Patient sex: F
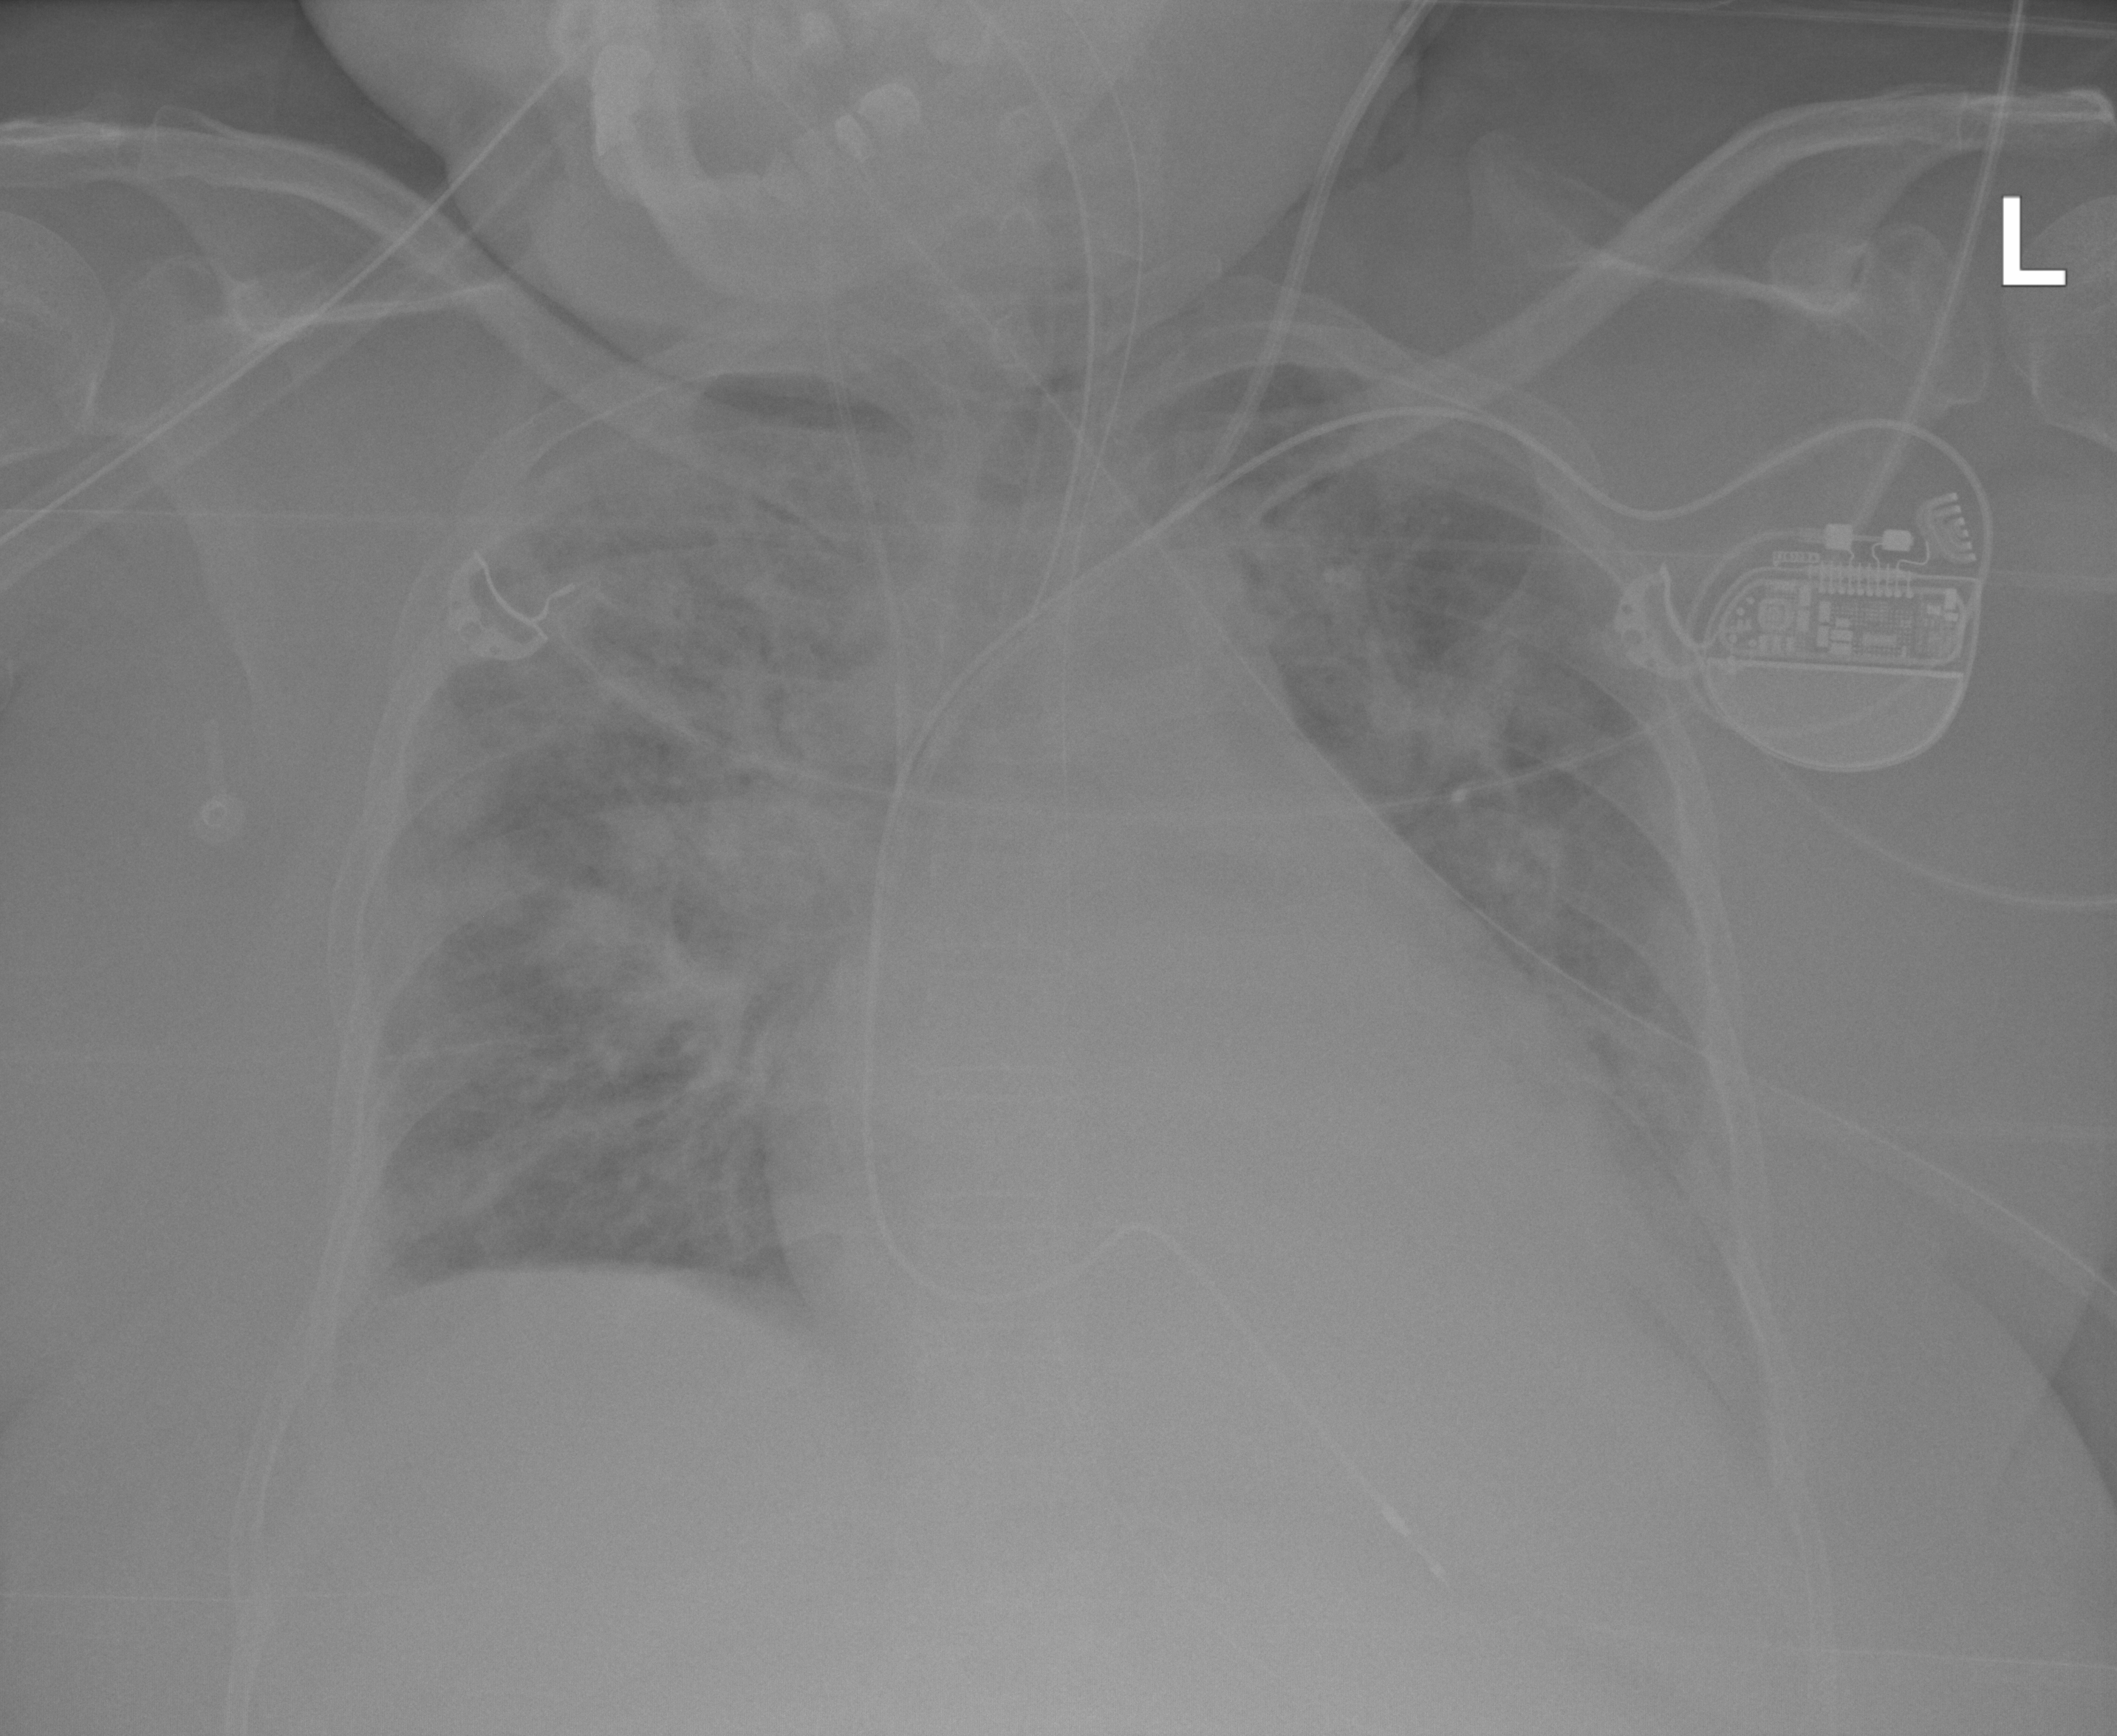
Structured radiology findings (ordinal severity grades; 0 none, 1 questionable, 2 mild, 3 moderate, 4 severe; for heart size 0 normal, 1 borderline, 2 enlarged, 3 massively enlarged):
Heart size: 2
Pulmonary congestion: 0
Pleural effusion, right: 0
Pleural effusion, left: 2
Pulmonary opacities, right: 3
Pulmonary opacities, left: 3
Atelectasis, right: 3
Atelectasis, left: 3